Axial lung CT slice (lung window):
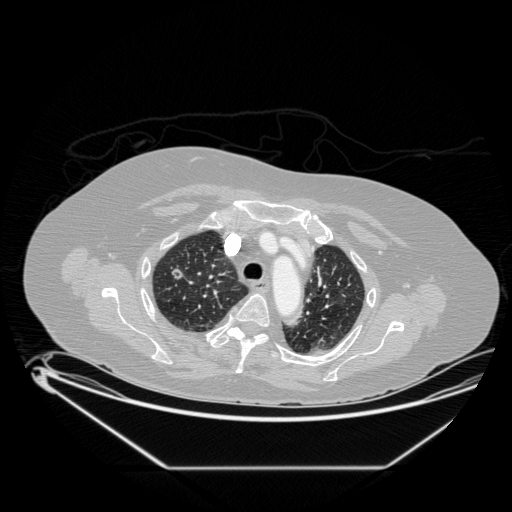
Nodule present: yes
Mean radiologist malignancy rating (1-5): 3